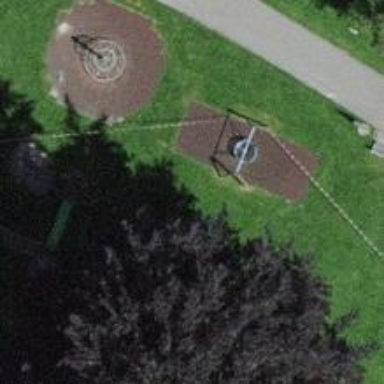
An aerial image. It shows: Playground featuring basket swing.